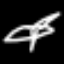
Label: airplane